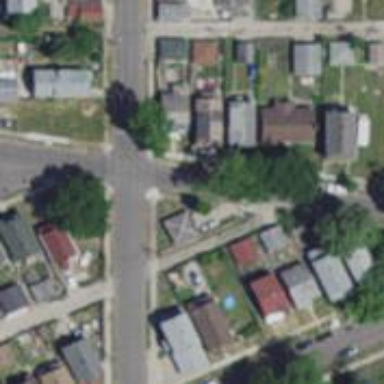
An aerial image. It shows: Alley classified as service road.